Question: Can someone much brighter than I succinctly describe to the SO community the NFA to DFA conversion algorithm? (Preferably in 500 words or less.) I've seen diagrams and lectures that have only served to confuse what I thought I once knew. I'm mostly confident in generating an initial NFA transition table from a state diagram, but after that, I lose the DFA in the epsilons and subsets.
1) In a transition (delta) table, which column represents the new DFA states? Is it the first column of generated states?
2) In row {2,3}, col 0 of my example below, what does the {2,3} mean about the NFA in terms of its state diagram? (Sorry, I must think in pictures.) And I assume it will be a "loop-back on input 0" in the DFA?
3) Any simple "rules of thumb" on getting from the table to the DFA or on recognizing the accept states of the resulting DFA?
Finitely Autonomous
'''
delta | 0 | 1 |
=======+=======+========+
{1} |{1} |{2} |
{2} |{3} |{2,3} |
{3} |{2} |{2,4} |
{2,3} |{2,3} |{2,3,4} |
{2,4} |{3,4} |{2,3,4} |
{2,3,4}|{2,3,4}|{2,3,4} |
{3,4} |{2,4} |{2,4} |
'''
---
Edit: Here is the above table in <URL>, cheers Regexident.
'''
digraph dfa {
rankdir = LR;
size = "8,5"
/* node [shape = doublecircle]; "1";*/
node [shape = circle];
"1" -> "1" [ label = "0" ];
"1" -> "2" [ label = "1" ];
"2" -> "3" [ label = "0" ];
"2" -> "2_3" [ label = "1" ];
"3" -> "2" [ label = "0" ];
"3" -> "2_4" [ label = "1" ];
"2_3" -> "2_3" [ label = "0" ];
"2_3" -> "2_3_4" [ label = "1" ];
"2_4" -> "2_3" [ label = "0" ];
"2_4" -> "2_3_4" [ label = "1" ];
"2_3_4" -> "2_3_4" [ label = "0" ];
"2_3_4" -> "2_3_4" [ label = "1" ];
"3_4" -> "2_4" [ label = "0" ];
"3_4" -> "2_4" [ label = "1" ];
}
'''
And here in rendered form:

The table lacks any information regarding state acceptance, hence so does the graph.
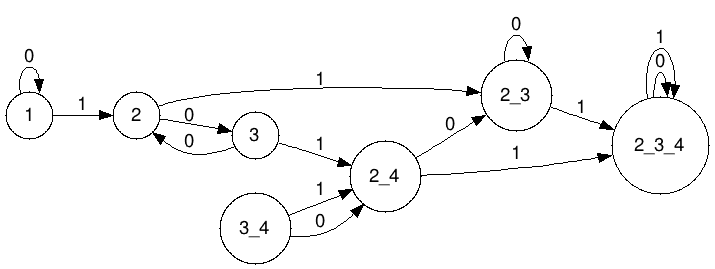
Answer: When you construct a DFA from an NFA you basically find those sets of states that the NFA can be in a time (like simulating the NFA). First you begin with the start state and then find all states that can be reached through epsilon transitions. This set of states form the start state of the resulting DFA. Then you follow the outgoing transitions from this state set. Those may lead to another NFA state, for that you find the states reachable through epsilon inputs again, and you will get another set of NFA states that will be a new DFA state. You do this process until you have finished.
The point is, that the resulting DFA states will become sets of the old NFA states, that are compatible (regarding to epsilon transitions). These sets may also overlap, that is no error. And now I can answer your questions:
1) The first column represents the new DFA states. It shows the NFA state sets that form the given DFA state.
2) Your assumption is correct, it means loopback to state {2,3} on 0 input.
3) The DFA table can be easily constructed from this table, just name your states with letters. Any DFA states that contain at least one NFA accept state will become accept states in the DFA, too.
I hope I was clear enough.